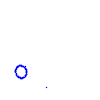
Particle: proton